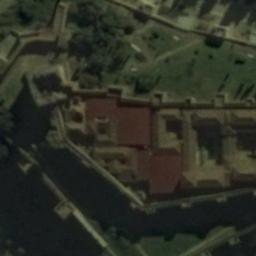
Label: palace